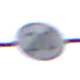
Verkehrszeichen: EndeGeschwindigkeit20
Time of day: Midday
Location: Outdoor (Nature)
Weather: Overcast
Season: NotSpecified
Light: Natural